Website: home-depot
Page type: delivery-shipping
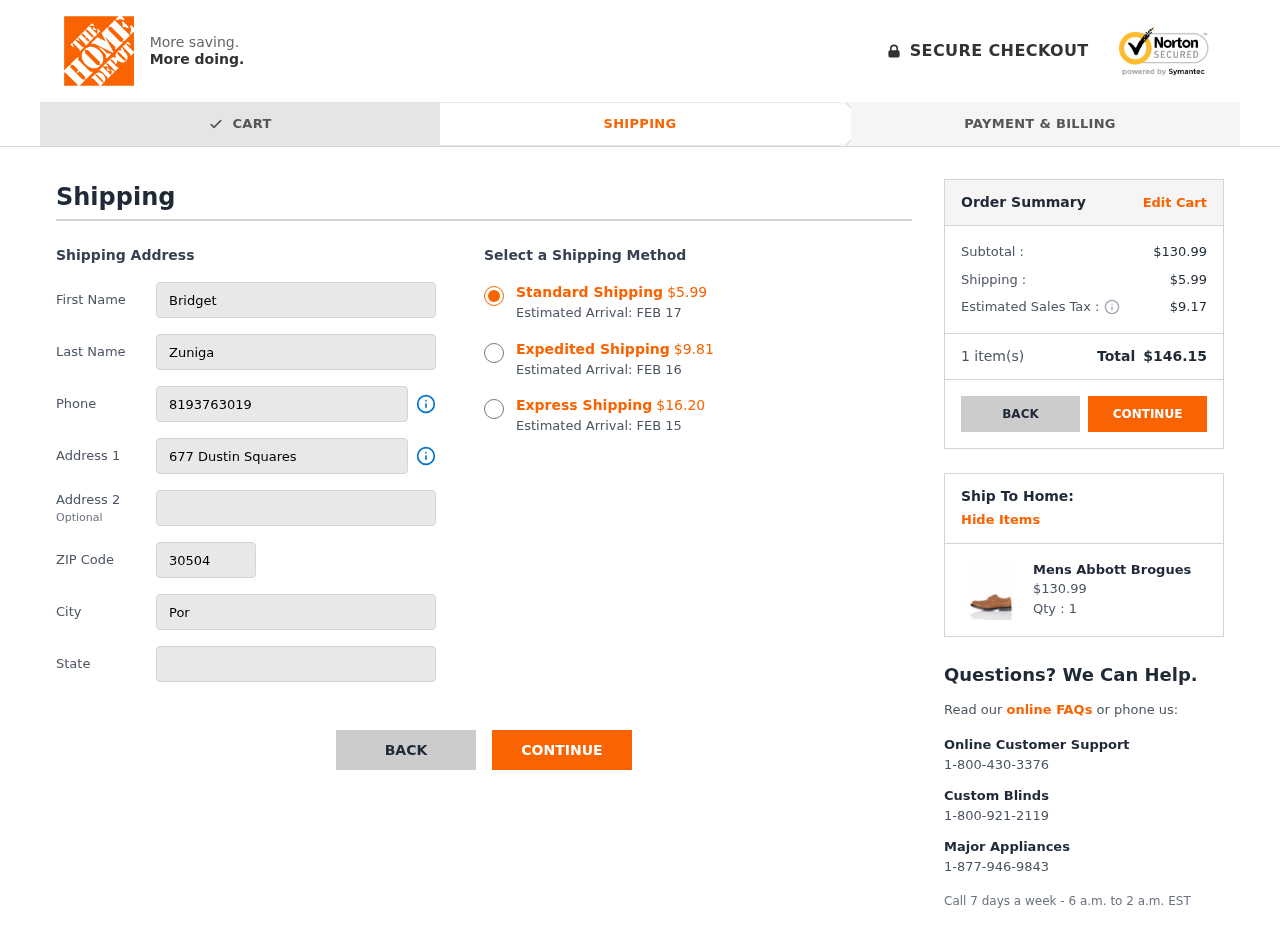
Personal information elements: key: PII_CITY
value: Port Mary
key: PII_FIRSTNAME
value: Bridget
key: PII_LASTNAME
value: Zuniga
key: PII_PHONE
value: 8193763019
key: PII_POSTCODE
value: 30504
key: PII_STATE
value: Louisiana
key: PII_STREET
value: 677 Dustin Squares
Product elements: key: PRODUCT1_NAME
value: Mens Abbott Brogues
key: PRODUCT1_PRICE
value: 130.99
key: PRODUCT1_QUANTITY
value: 1
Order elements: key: ORDER_SHIPPING_COST_STANDARD
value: $5.99
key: ORDER_DELIVERY_DATE
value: FEB 17
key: ORDER_SHIPPING_COST_EXPEDITED
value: $9.81
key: ORDER_DELIVERY_DATE_EXPEDITED
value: FEB 16
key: ORDER_SHIPPING_COST_EXPRESS
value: $16.20
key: ORDER_DELIVERY_DATE_EXPRESS
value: FEB 15
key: ORDER_SUBTOTAL
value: $130.99
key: ORDER_SHIPPING_COST
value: $5.99
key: ORDER_TAX
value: $9.17
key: ORDER_NUM_ITEMS
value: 1
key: ORDER_TOTAL
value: $146.15